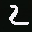
Label: 2